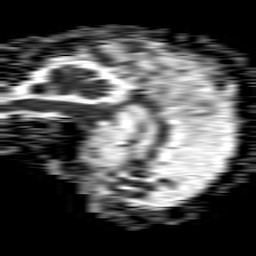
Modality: ADC
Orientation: sagittal
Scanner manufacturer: philips
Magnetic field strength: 1.5 T
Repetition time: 4.6 s
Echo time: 0.08631 s